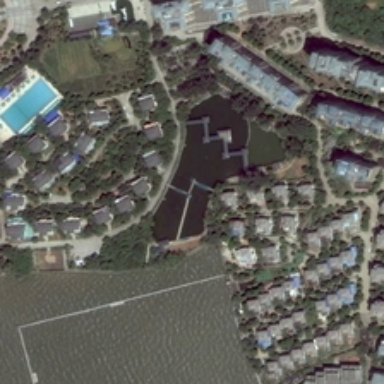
Many green trees and buildings are near a pond .